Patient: sex F, age 60
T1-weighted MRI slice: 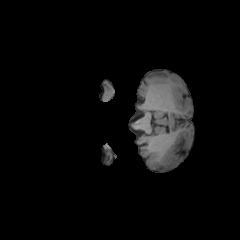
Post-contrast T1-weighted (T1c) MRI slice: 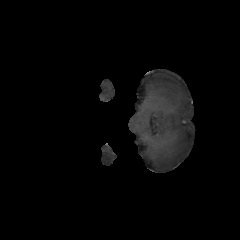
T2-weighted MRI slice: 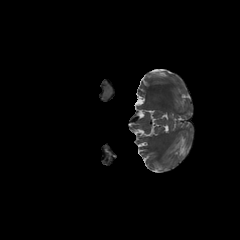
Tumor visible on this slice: no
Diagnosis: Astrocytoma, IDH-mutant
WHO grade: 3